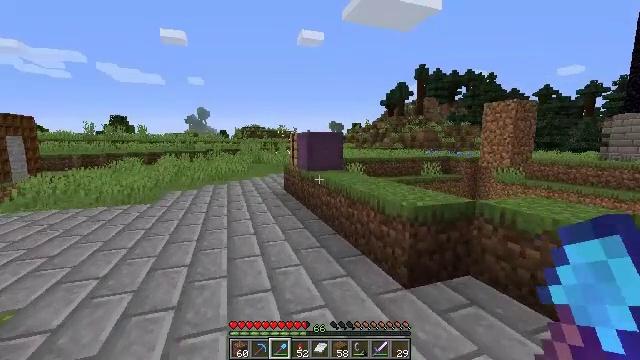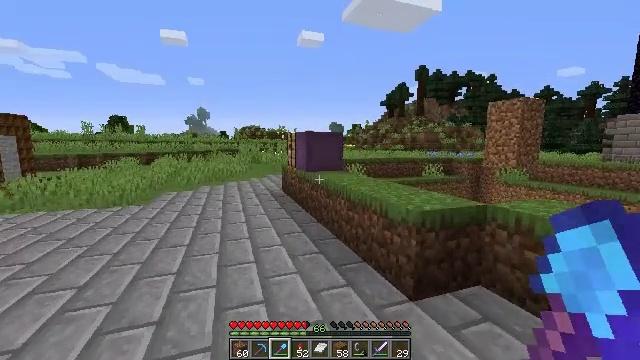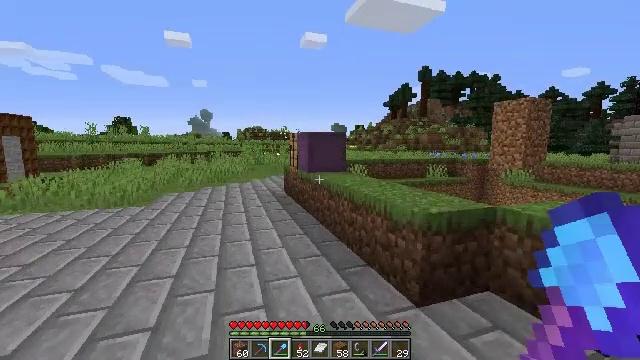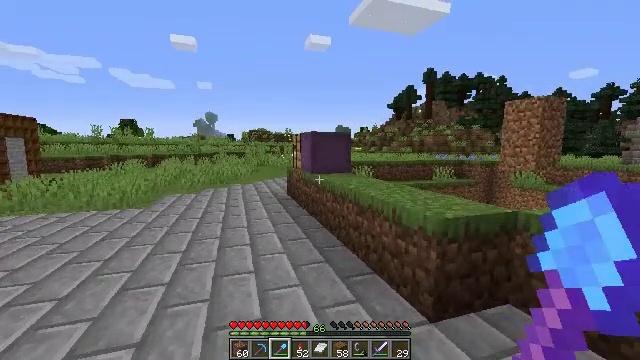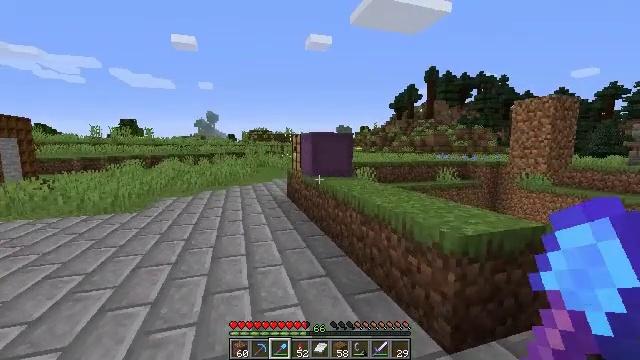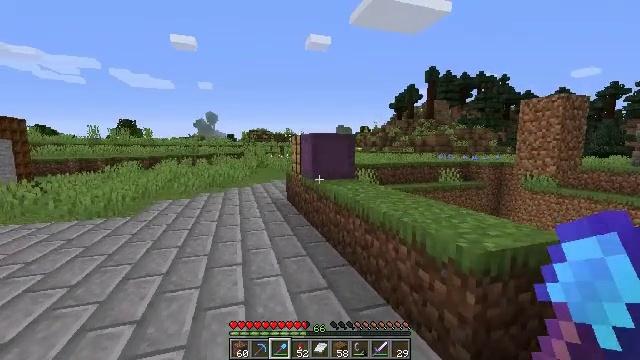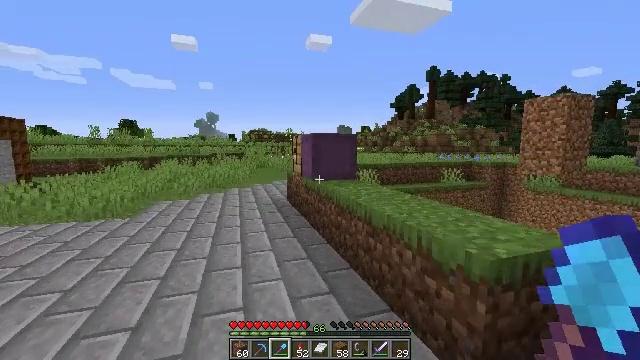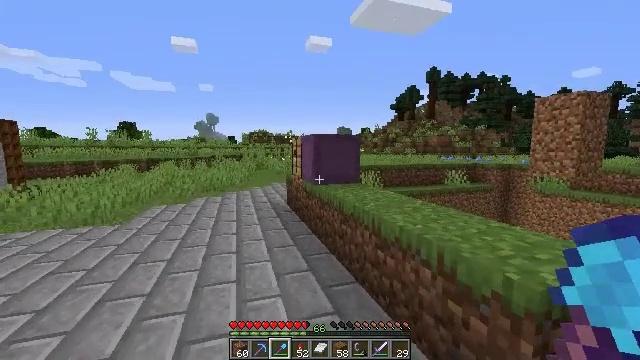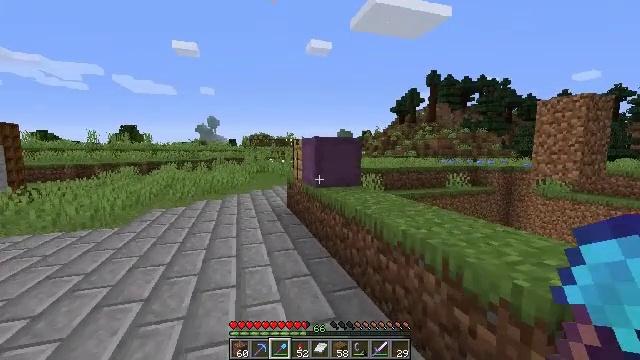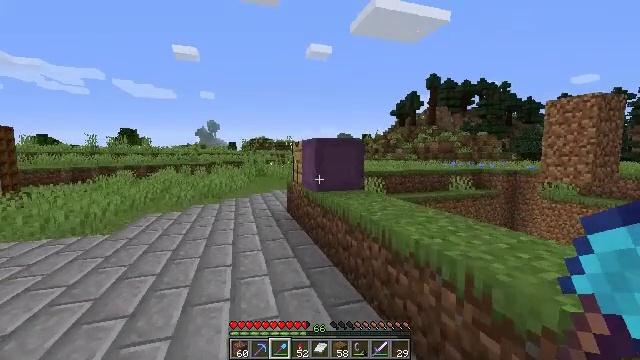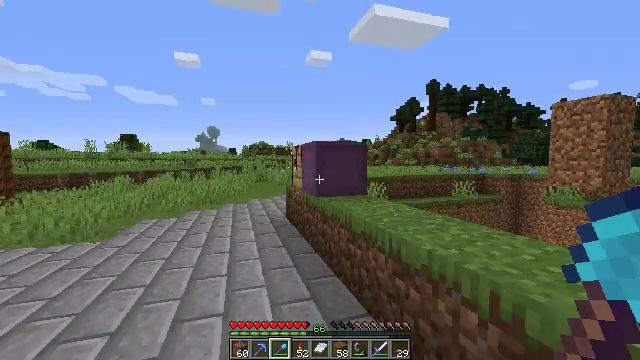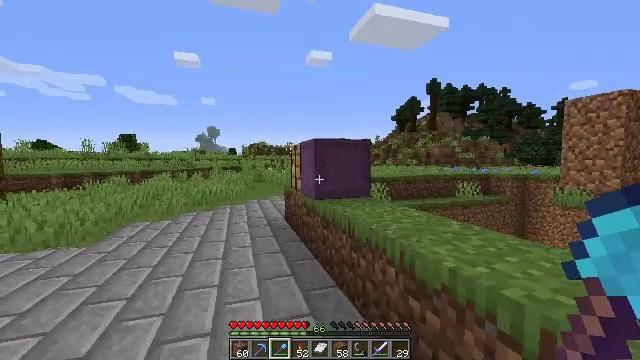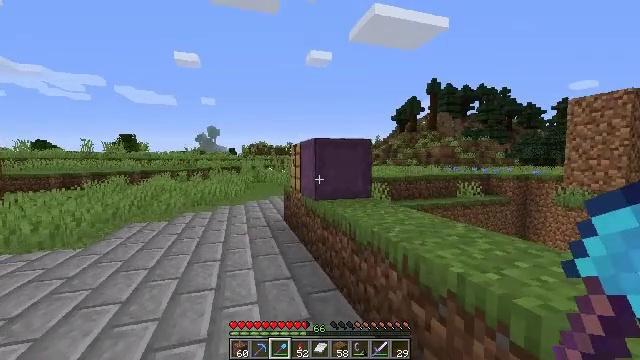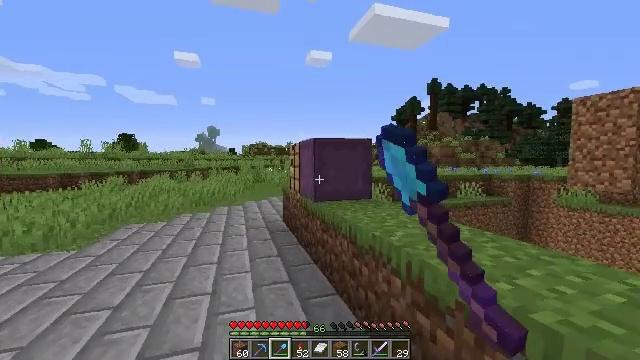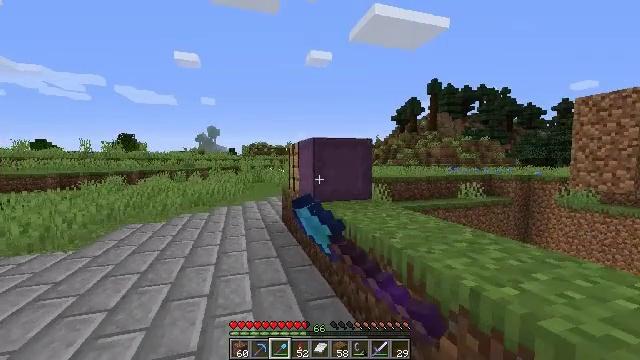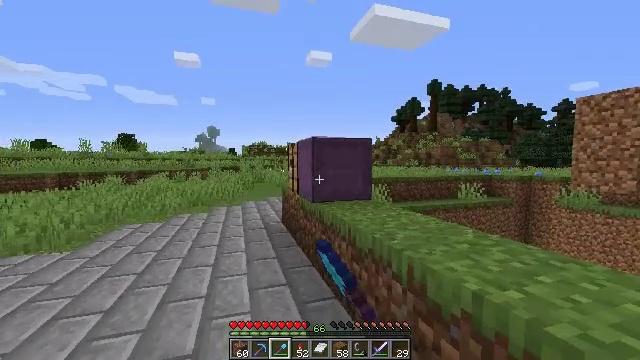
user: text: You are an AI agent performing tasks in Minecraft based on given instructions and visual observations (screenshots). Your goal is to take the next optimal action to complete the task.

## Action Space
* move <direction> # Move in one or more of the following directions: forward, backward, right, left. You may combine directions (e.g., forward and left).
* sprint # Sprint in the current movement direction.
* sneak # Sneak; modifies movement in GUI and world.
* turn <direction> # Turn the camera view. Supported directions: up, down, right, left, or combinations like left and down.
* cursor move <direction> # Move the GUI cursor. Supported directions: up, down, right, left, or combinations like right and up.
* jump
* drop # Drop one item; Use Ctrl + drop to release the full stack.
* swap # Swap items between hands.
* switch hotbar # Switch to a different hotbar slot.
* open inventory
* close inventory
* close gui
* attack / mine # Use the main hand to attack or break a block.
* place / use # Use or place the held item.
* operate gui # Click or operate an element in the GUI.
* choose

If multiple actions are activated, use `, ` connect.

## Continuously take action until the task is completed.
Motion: motion action
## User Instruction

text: Craft stone brick slabs.
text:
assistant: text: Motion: move forward
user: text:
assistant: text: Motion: move forward
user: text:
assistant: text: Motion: move forward
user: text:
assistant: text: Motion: move forward
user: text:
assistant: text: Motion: move forward
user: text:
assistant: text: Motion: move forward
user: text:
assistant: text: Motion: move forward
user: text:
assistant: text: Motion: move forward
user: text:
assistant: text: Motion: move forward
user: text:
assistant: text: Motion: move forward, turn up
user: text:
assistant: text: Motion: move forward
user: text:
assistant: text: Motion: use / place
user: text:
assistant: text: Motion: use / place
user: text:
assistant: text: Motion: use / place
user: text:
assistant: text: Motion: no_op
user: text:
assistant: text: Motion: no_op
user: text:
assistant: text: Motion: open gui
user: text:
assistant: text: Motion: no_op
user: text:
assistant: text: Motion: no_op
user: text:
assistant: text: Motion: no_op
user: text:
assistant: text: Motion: no_op
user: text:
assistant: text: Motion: no_op
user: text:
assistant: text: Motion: no_op
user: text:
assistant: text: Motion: no_op
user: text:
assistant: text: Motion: no_op
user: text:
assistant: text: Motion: no_op
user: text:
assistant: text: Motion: no_op
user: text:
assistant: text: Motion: no_op
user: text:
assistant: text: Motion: cursor move up
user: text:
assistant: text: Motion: no_op